Interaction volume radius: 10 \u00c5
Interaction volume height: 10 \u00c5
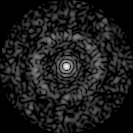
Disorder parameter: 0.8543